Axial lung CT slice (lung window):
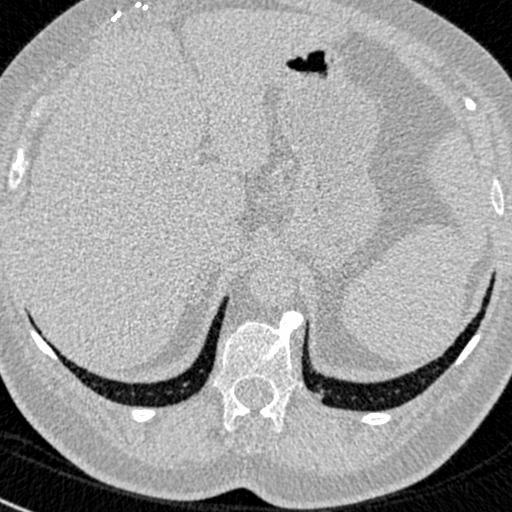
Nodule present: no